Question: So I am building a page using twitter bootstrap 3. I am trying to get the div to fill the container, but with no luck. This is what the div looks like:

Now the html for that bit is:
'''
<div class="container-fluid no-padding">
<div class="row">
<div class="col-lg-4"><img src="images/block-1.jpg" alt="Send Bulk SMS Today"/></div>
<div class="col-lg-4 world">
<h4>SEND BULK SMS</h4>
<div class="world-map"></div>
<select>
<option>south africa</option>
<option>sri lanka</option>
<option>pakistan</option>
</select>
<div class="world-note">Bulk sms is an international service. Please select your country to view applicable rates.</div>
</div>
<div class="col-lg-4"><img src="images/block-3.jpg" alt="Receive Faxes on the Go"/> </div>
</div>
</div>
'''
And the CSS:
'''
.container-fluid.no-padding div{
padding: 0px;
}
div.world {
background:black;
color:white;
height:100%;
min-height:100%;
}
div img {
max-width:100%;
}
'''
Here's a fiddle: <URL>
Due to bootstrap, use this link to view because bootstrap small screen rules are applied: <URL>
I have tried using min-height and height on both the container and div.world, but no luck. Any idea how I can get the black bit to fill up the rest of the container?
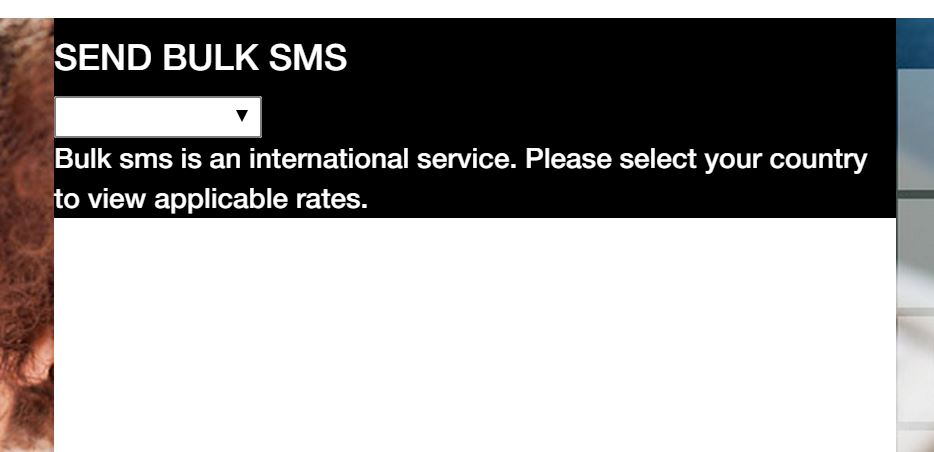
Answer: Try changing your html to this:
'''
<div class="container-fluid no-padding">
<div class="row row-same-height">
<div class="col-lg-4 col-xs-height col-top"><img src="http://www.nobelis.co.za/sandbox/temp/block-1.jpg" alt="Send Bulk SMS Today"/></div>
<div class="col-lg-4 col-xs-height col-top world">
<h4>SEND BULK SMS</h4>
<div class="world-map"></div>
<select>
<option>south africa</option>
<option>sri lanka</option>
<option>pakistan</option>
</select>
<div class="world-note">Bulk sms is an international service. Please select your country to view applicable rates.</div>
</div>
<div class="col-lg-4 col-xs-height col-top"><img src="http://www.nobelis.co.za/sandbox/temp/block-3.jpg" alt="Receive Faxes on the Go"/> </div>
</div>
</div>
'''
And then adding this css code:
'''
.row-same-height > div:first-child {
text-align: right;
}
.row-same-height {
display: table;
width: 100%;
}
.col-xs-height {
display: table-cell;
float: none !important;
}
.col-top {
vertical-align:top;
}
'''
jsfiddle: <URL>
Take a look at <URL> if you need more info.